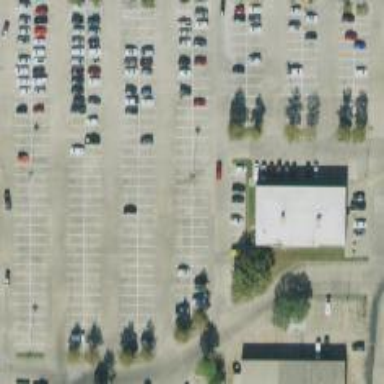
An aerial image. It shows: Parking space is available.